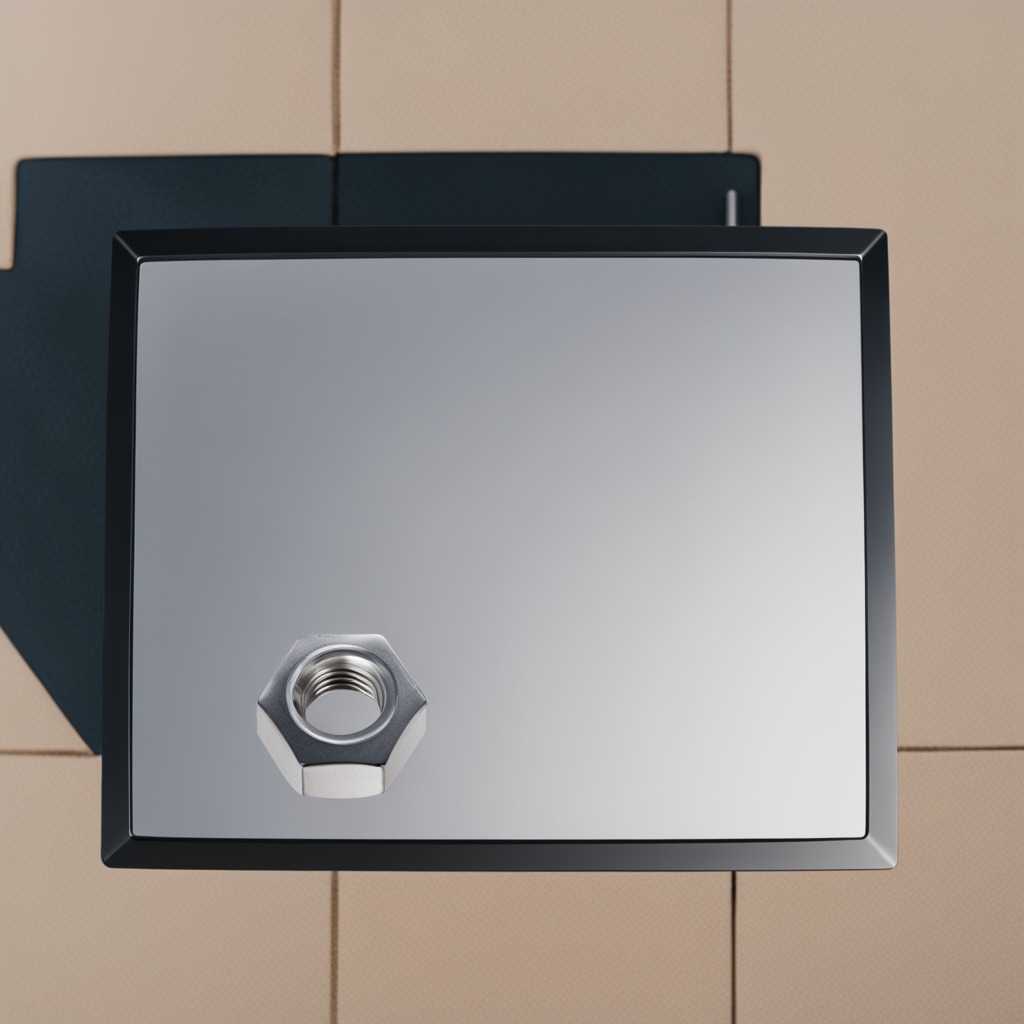
A metal nut lies on a table.